Question: How can I get my navigation bar to stay on one line?

'''
/*--------------------------------------------------------
2.Menu
--------------------------------------------------------*/
.menu{font:12px JosefinSans;line-height:15px;letter-spacing:1px;min-height:85px;position:absolute;z-index:1001;background-color:#df32b4;text-transform:uppercase;text-align:center; display: inline-block;}
.menu-style{color:#a474a5;text-decoration:none;-webkit-transition:all 0.20s ease-in-out;-moz-transition:all 0.70s ease-in-out;-o-transition:all 0.70s ease-in-out;-ms-transition:all 0.70s ease-in-out;padding:5px;}
.menu-style:hover{padding:15px 5px;color:#2a1131;background:#ffffff;/**/}
.selected{padding:15px 5px;color:#252525;/*background:#fafafa;*/}
#top{position:absolute;z-index:5001;background:#fff ;}<!--url(../_images/top.png) no-repeat center 10px;padding-bottom:40px-->
.menu{letter-spacing:10px;border-right:1px solid #dedede;border-left:1px solid #dedede;}
#menu{display:inline-block;text-transform:uppercase;margin:auto;padding-top:100px;/*min-height:48px;padding-top:26px;*/font-size:14px;line-height:150%;}
#menu li{display:inline;margin-left:5px;}
<body>
<center>
<ul id="menu">
<li><a href="index.htm" class="menu-style not-this">Home</a></li>
<li><a href="our-story.htm" class="menu-style not-this">Venue</a></li>
<li><a href="photos.htm" class="menu-style not-this">Getting to venue</a></li>
<li><a href="out-of-towners.htm" class="menu-style not-this">Accommodation</a></li>
<li><a href="thank-you.htm" class="menu-style not-this">Schedule</a></li>
<li><a href="registry.htm" class="menu-style not-this">Wedding list</a></li>
<li><a href="rsvp.htm" class="menu-style not-this">RSVP</a></li>
<li><a href="events.htm" class="menu-style not-this">About Denia</a></li>
</ul>
</center>
</body>
'''
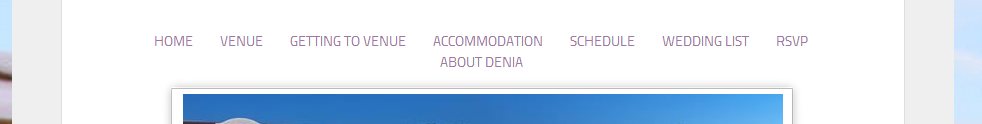
Answer: Increase the width of the parenting container(s), or decrease the padding size some.